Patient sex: M
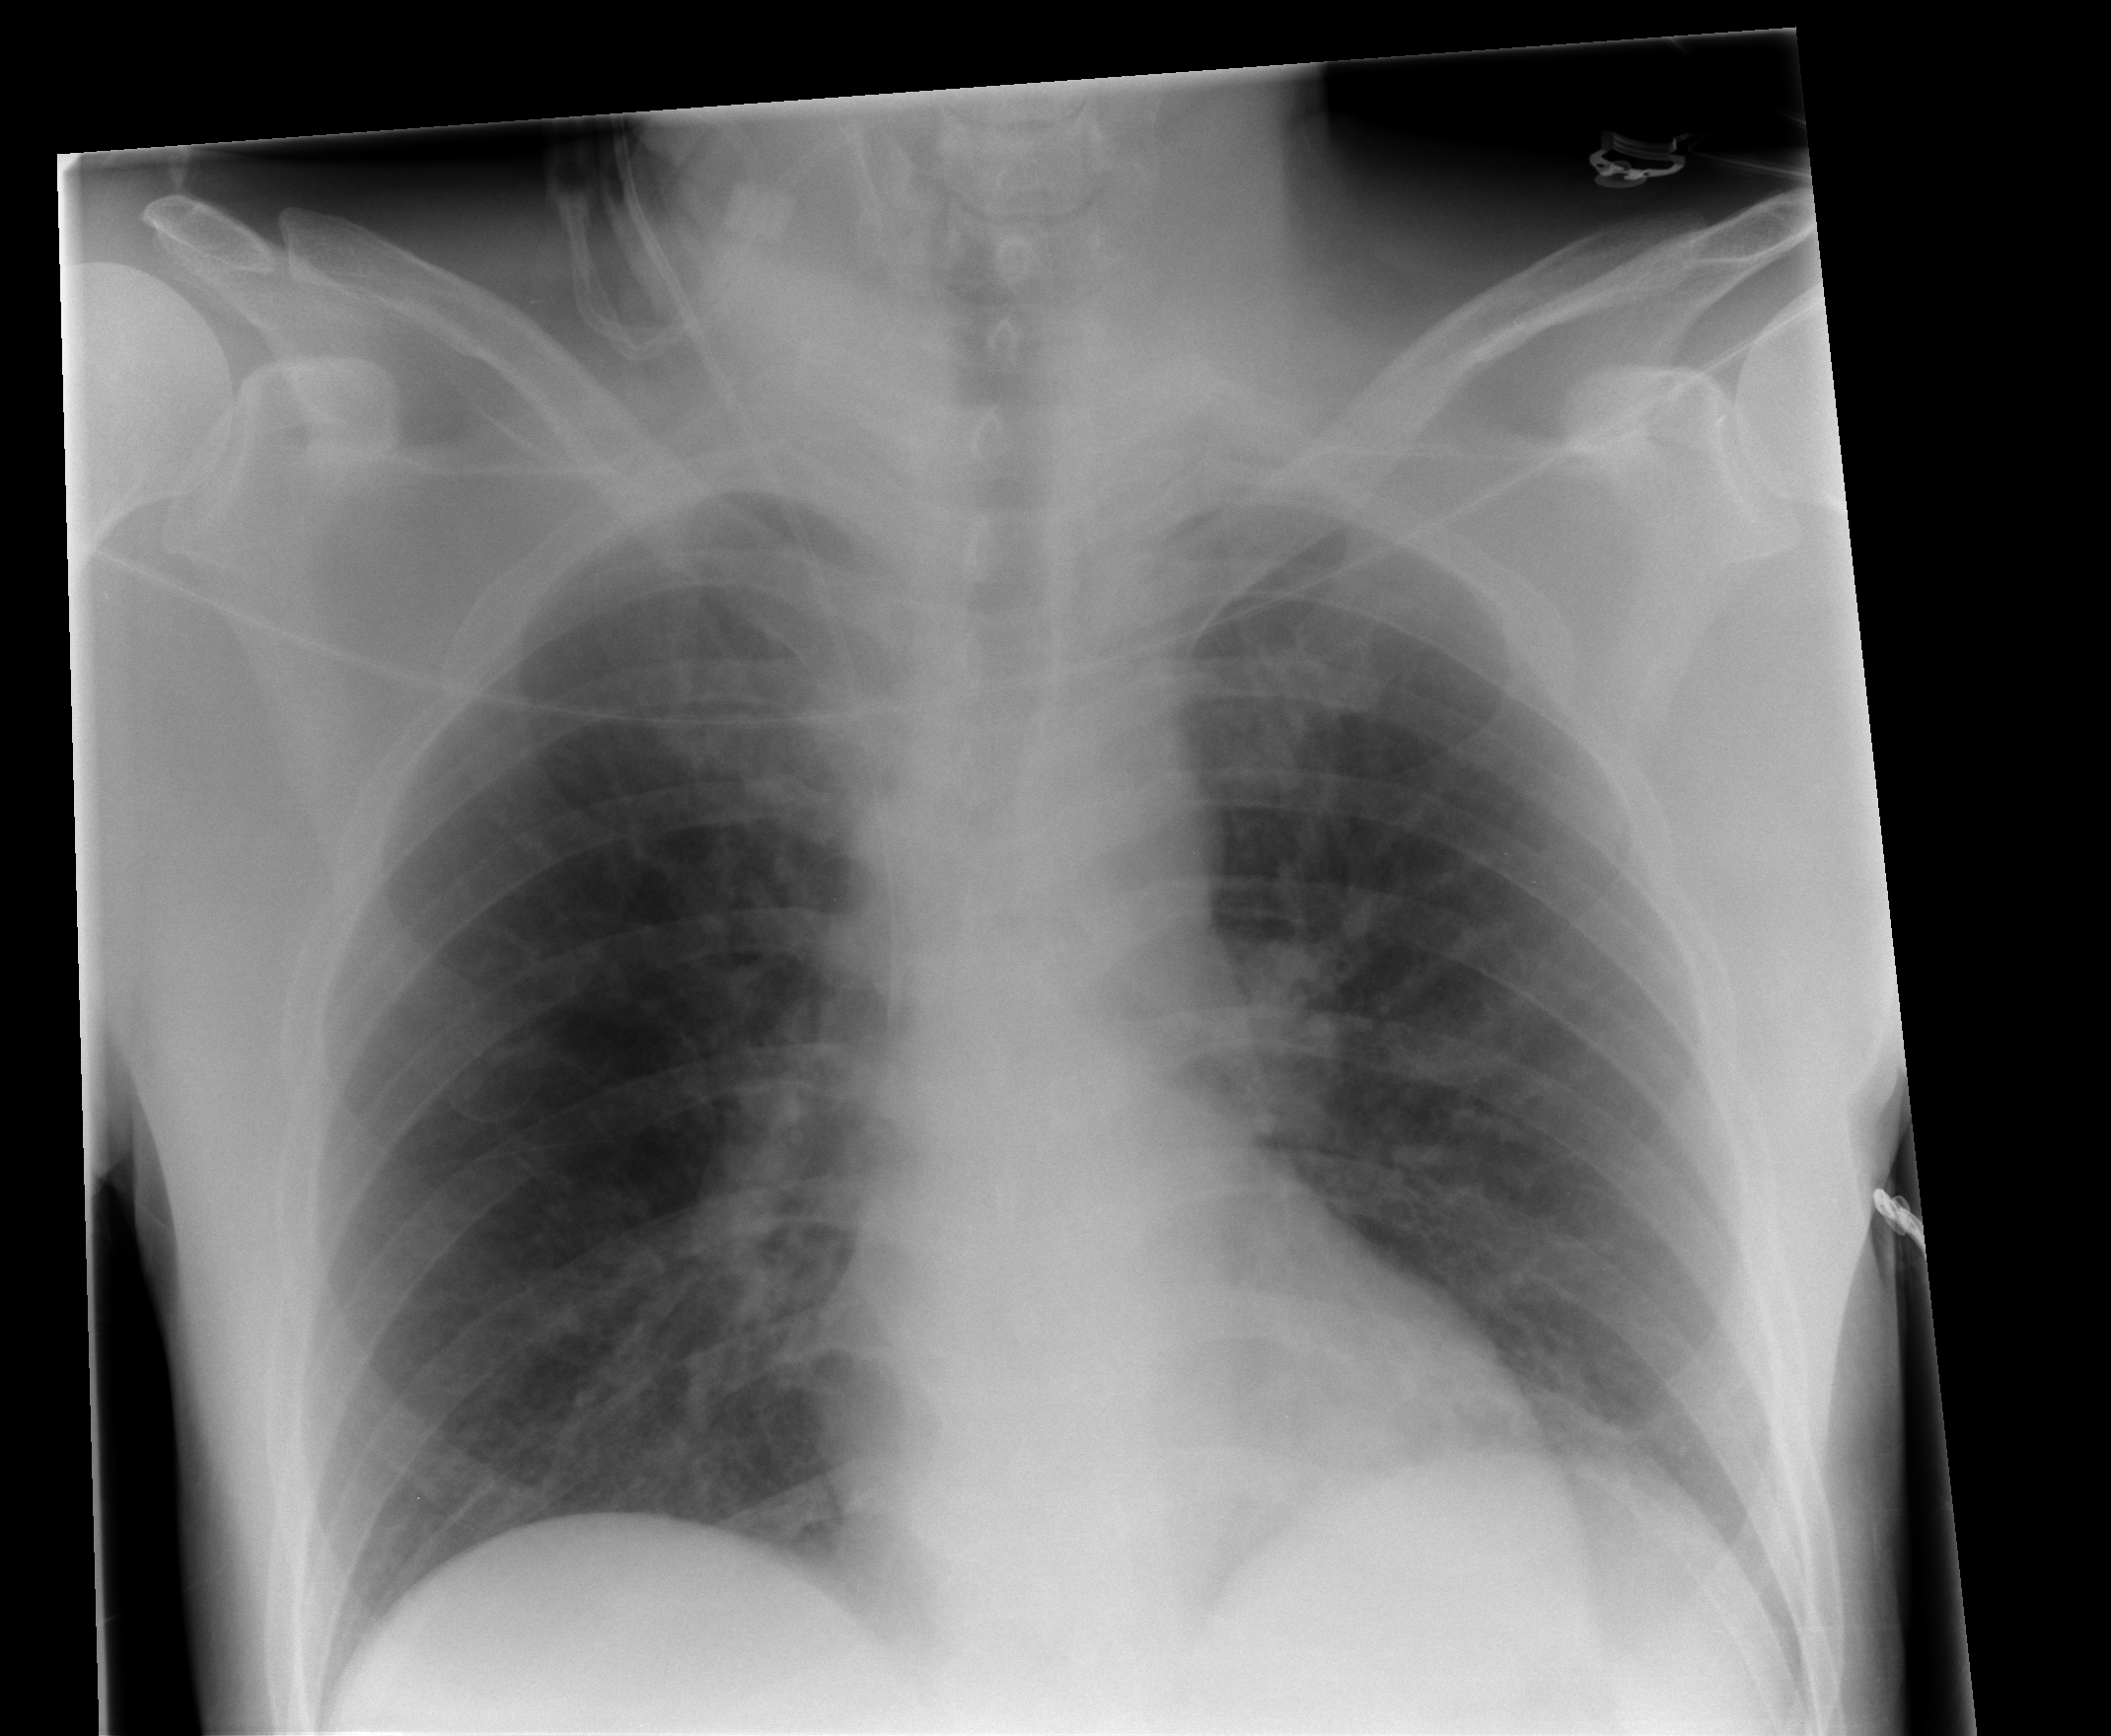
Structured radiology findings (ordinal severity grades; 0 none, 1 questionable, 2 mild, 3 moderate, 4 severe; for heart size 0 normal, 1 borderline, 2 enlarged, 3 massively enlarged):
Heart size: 0
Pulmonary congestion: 0
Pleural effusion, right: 0
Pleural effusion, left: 0
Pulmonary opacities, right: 0
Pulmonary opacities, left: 0
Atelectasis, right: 0
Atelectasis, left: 2